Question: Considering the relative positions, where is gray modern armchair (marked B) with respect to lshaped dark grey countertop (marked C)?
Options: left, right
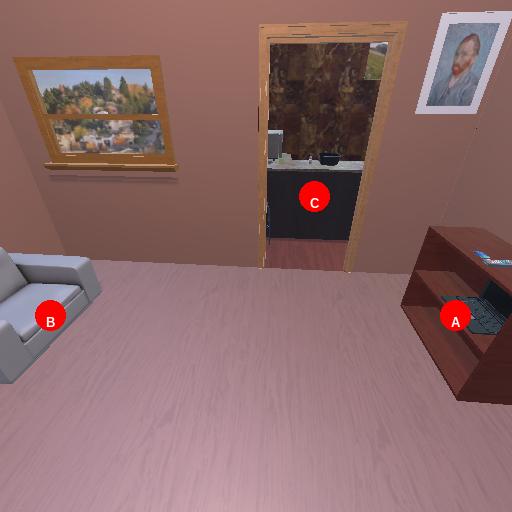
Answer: left